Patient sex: M
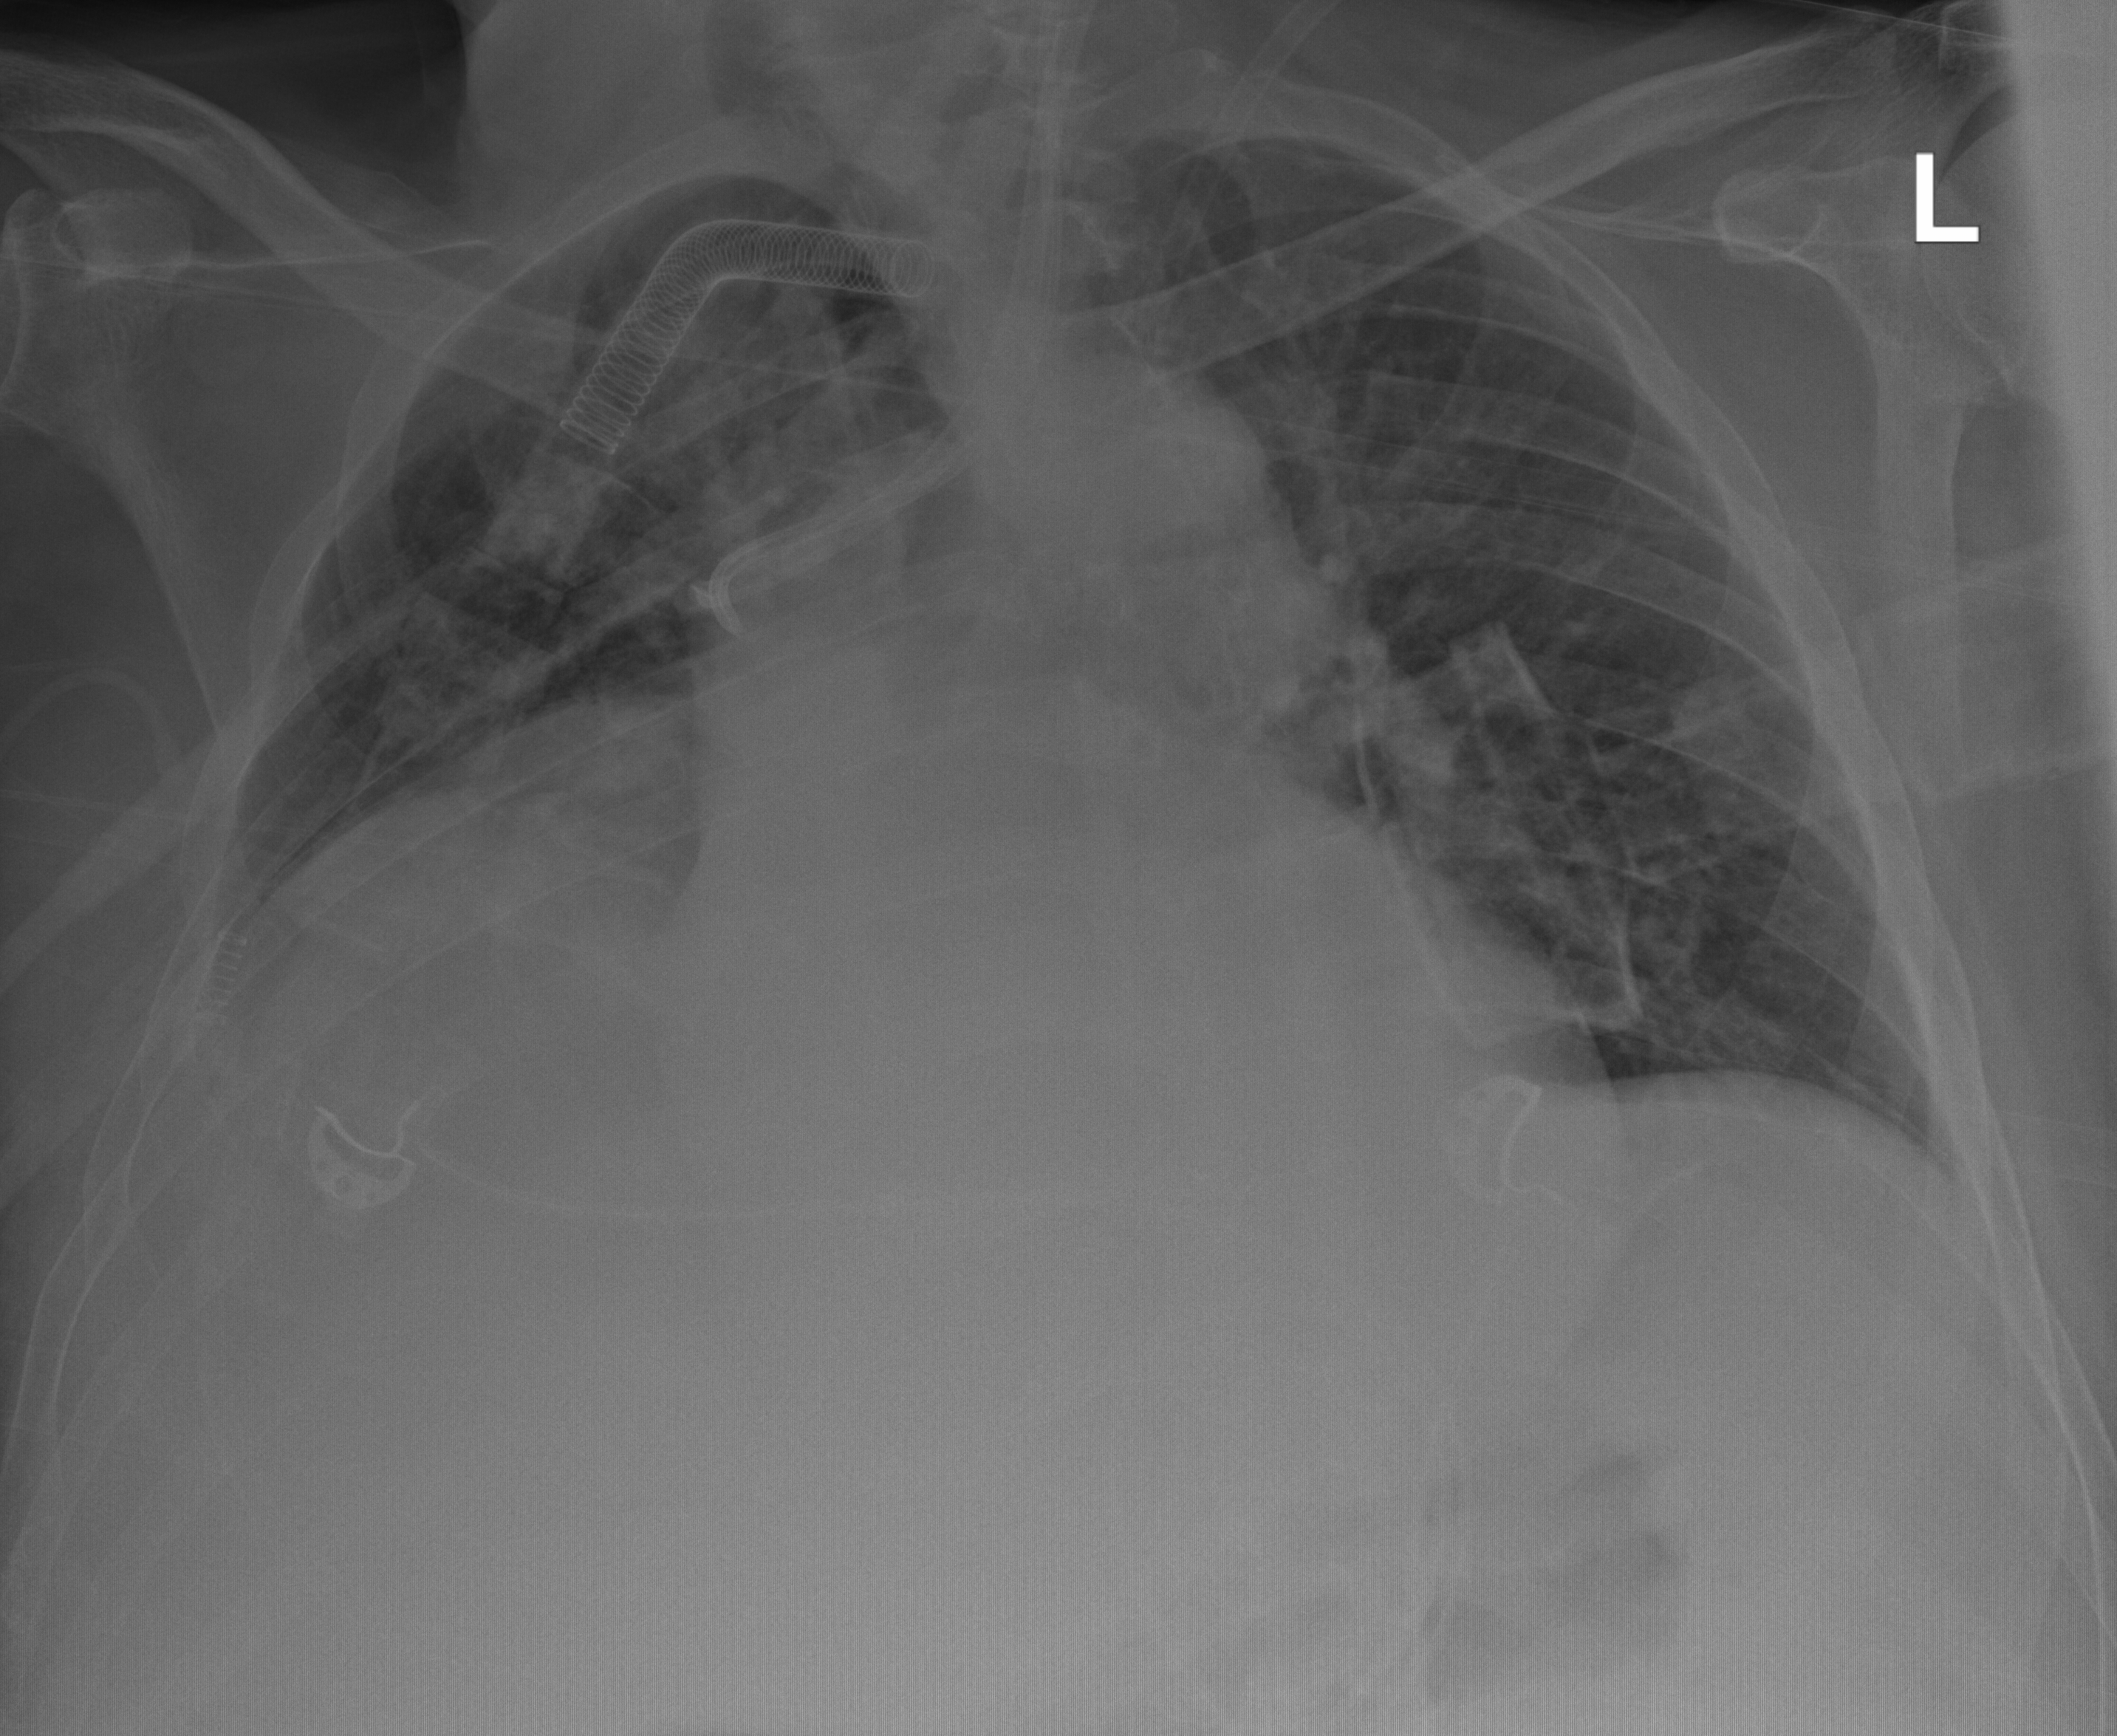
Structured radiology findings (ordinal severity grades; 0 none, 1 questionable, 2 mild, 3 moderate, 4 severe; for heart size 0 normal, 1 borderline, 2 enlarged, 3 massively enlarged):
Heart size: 2
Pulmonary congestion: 2
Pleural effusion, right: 2
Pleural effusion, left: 0
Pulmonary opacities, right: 2
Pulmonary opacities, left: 0
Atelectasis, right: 3
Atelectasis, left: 0